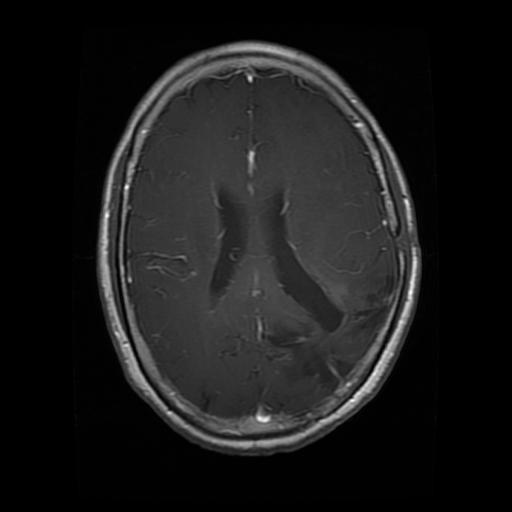
Label: glioma